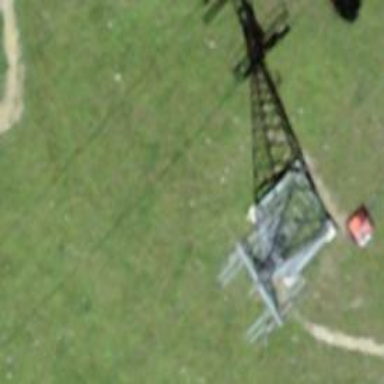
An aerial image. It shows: Pylon used for aerialway.